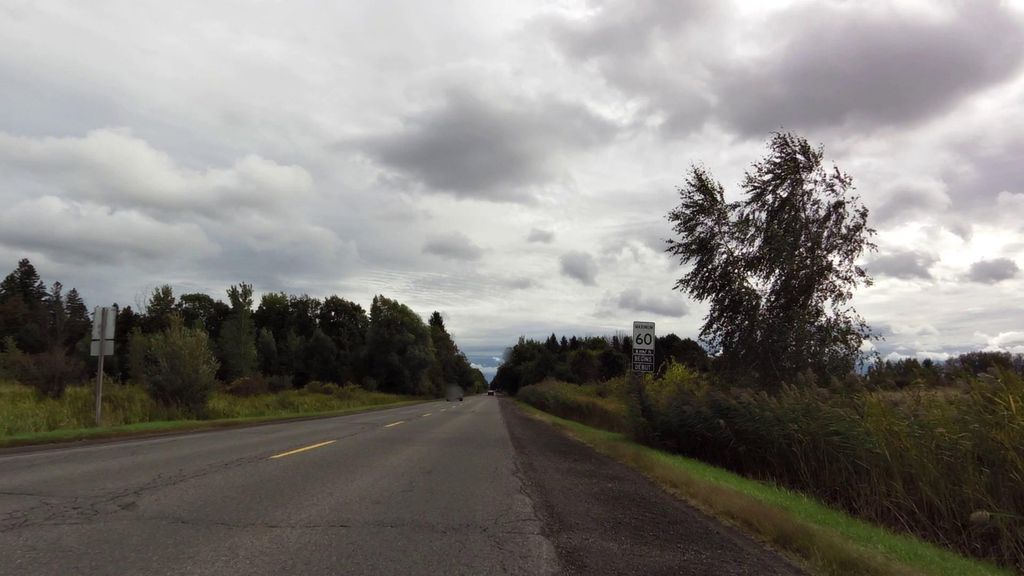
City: ottawa-gatineau